Question: In my web application i clear the cache of the web pages with these instructions
'''
<%
response.addHeader("Cache-Control", "no-cache,no-store,private,must-revalidate,max-stale=0,post-check=0,pre-check=0");
response.addHeader("Pragma", "no-cache");
response.addDateHeader ("Expires", 0);
%>
'''
But if I press the button ("Back") of the browser, it does not load the page more(The web pages expired).

How can i solve it?
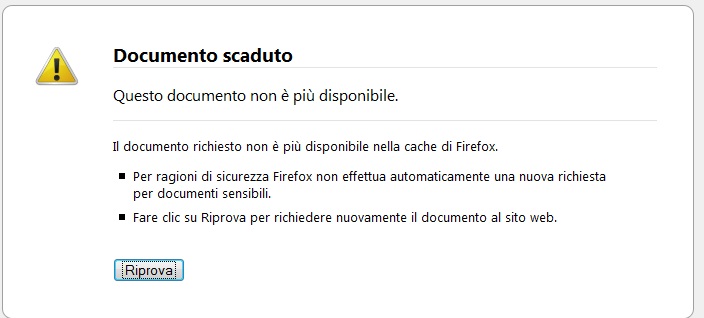
Answer: If you use JSF 1.2 or higher you need change it like this:
'''
<h:head>
<meta http-equiv="Content-Type" content="text/html; charset=utf-8" />
<meta http-equiv="cache-control" content="no-cache" />
<meta http-equiv="pragma" content="no-cache" />
<meta http-equiv="expires" content="0" />
</h:head>
'''
it can be part of template.xhtml